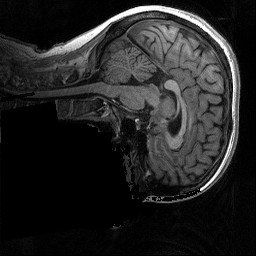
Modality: T1w
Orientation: sagittal
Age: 35
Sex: female
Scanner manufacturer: siemens
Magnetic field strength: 3 T
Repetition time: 2.3 s
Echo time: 0.00298 s